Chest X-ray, AP view. Patient: 73 years old, sex F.
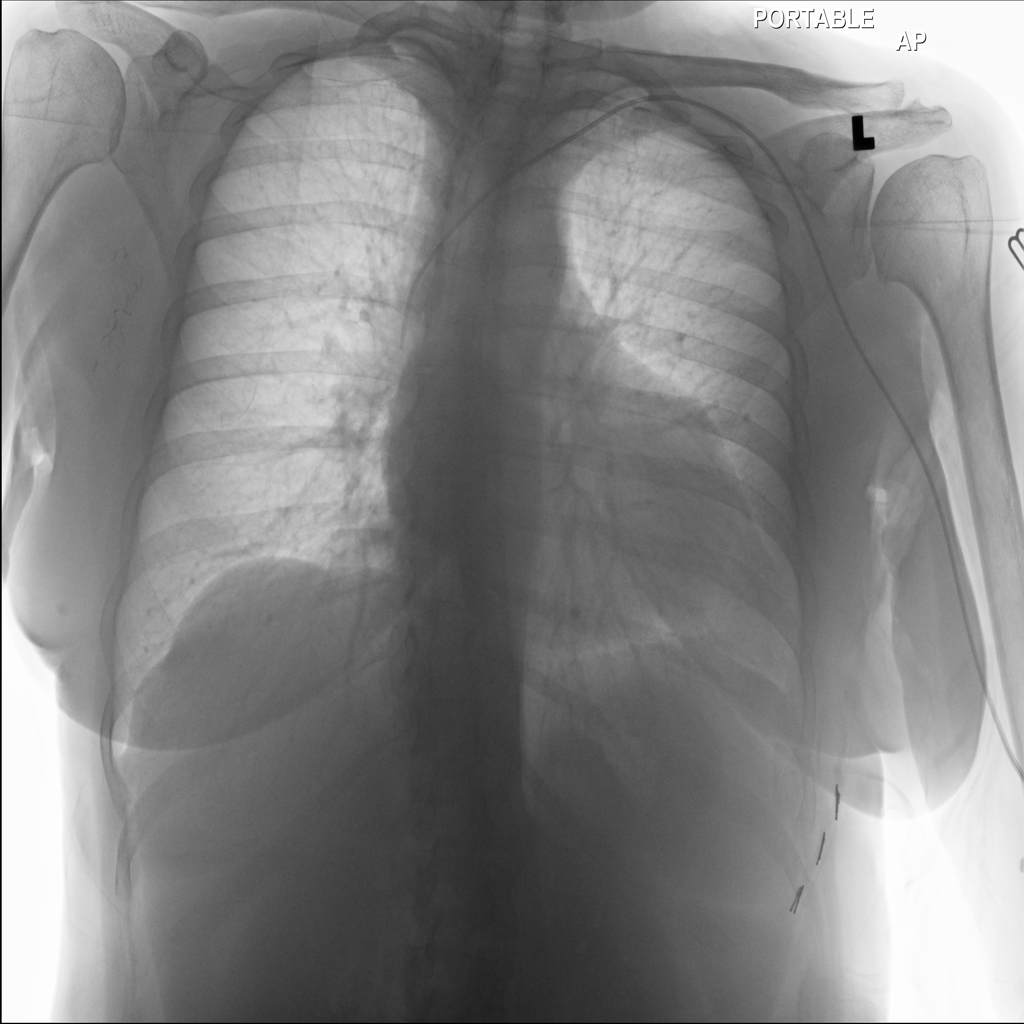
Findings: No Finding